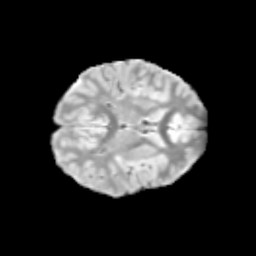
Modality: T2w
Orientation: axial
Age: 9
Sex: male
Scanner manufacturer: siemens
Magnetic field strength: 3 T
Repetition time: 3.8 s
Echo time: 0.07 s